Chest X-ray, PA view. Patient: 32 years old, sex M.
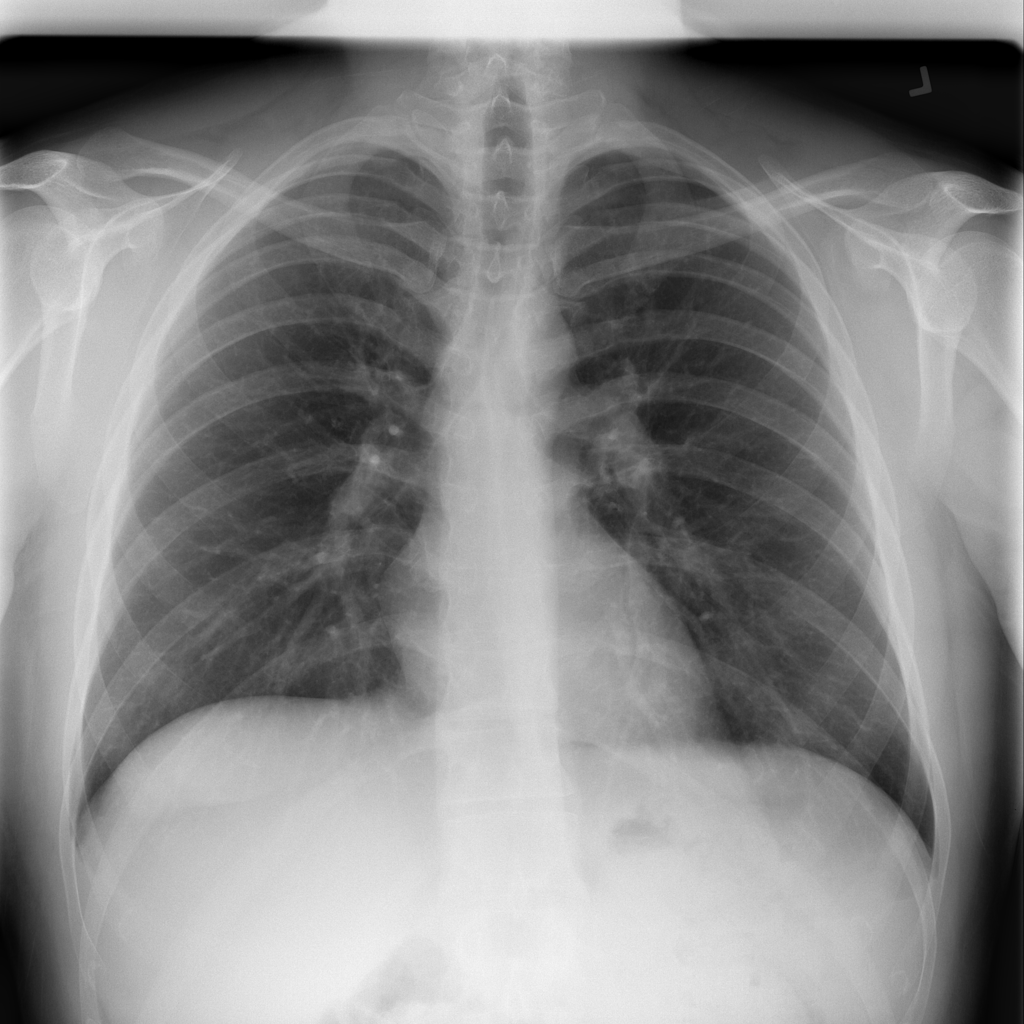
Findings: Infiltration